Question: I am trying to run Lab 3 exercise from the <URL>. I am using Tiva C Series TM4C123GH6PM with Code Composer Studio 6.0.1 .
My code is as folles:
'''
#include <stdint.h>
#include <stdbool.h>
#include "C: i\TivaWare_C_Series-2.1.0.12573\inc\hw_memmap.h"
#include "C: i\TivaWare_C_Series-2.1.0.12573\inc\hw_types.h"
#include "C: i\TivaWare_C_Series-2.1.0.12573\driverlib\sysctl.h"
#include "C: i\TivaWare_C_Series-2.1.0.12573\driverlib\gpio.h"
uint8_t ui8PinData=2;
int main(void)
{
SysCtlClockSet(SYSCTL_SYSDIV_5|SYSCTL_USE_PLL|SYSCTL_XTAL_16MHZ|SYSCTL_OSC_MAIN);
SysCtlPeripheralEnable(SYSCTL_PERIPH_GPIOF);
GPIOPinTypeGPIOOutput(GPIO_PORTF_BASE, GPIO_PIN_1|GPIO_PIN_2|GPIO_PIN_3);
while(1)
{
GPIOPinWrite(GPIO_PORTF_BASE, GPIO_PIN_1|GPIO_PIN_2|GPIO_PIN_3, ui8PinData);
SysCtlDelay(<PHONE>);
GPIOPinWrite(GPIO_PORTF_BASE, GPIO_PIN_1|GPIO_PIN_2|GPIO_PIN_3, 0x00);
SysCtlDelay(<PHONE>);
if(ui8PinData==8) {ui8PinData=2;} else {ui8PinData=ui8PinData*2;}
}
}
'''
At the includes I needed to put the full path for the CCS to find them.
The error I get is:

Any ideas how to fix this?
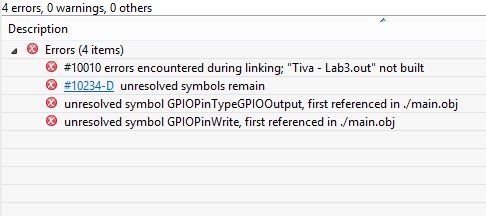
Answer: try doing:
'''
#include "hw_memmap.h"
#include "hw_types.h"
#include "sysctl.h"
#include "gpio.h"
'''
You might also need to link those files from driverlib into your project. To do this, right click your project, select properties. There should be a section for include options. Check that your driverlib folder is linked there.